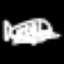
Label: airplane